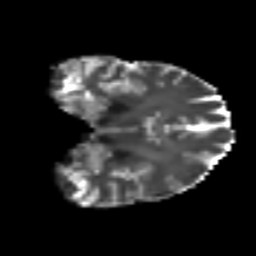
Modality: T2w
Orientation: coronal
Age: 37
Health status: ill
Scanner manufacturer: philips
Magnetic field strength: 3 T
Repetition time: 9 s
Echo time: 0.127 s